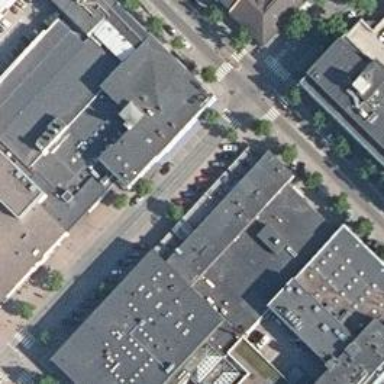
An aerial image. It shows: Part of the building is designated for retail.